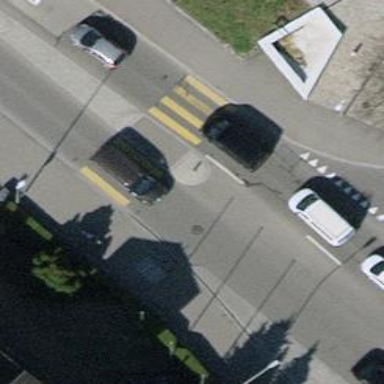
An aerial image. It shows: Kerb serving as barrier.